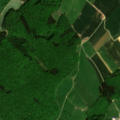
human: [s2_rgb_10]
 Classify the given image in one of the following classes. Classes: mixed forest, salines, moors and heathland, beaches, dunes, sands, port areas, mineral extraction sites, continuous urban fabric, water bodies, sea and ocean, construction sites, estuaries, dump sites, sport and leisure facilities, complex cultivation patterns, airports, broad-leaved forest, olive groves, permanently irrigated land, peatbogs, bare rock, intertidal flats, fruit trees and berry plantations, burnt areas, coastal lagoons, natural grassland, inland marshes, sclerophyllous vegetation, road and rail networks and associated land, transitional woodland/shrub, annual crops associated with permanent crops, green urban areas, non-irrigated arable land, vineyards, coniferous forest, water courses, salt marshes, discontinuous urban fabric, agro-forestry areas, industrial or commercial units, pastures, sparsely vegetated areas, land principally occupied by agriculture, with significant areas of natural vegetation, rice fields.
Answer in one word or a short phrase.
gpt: non-irrigated arable land, pastures, complex cultivation patterns, broad-leaved forest